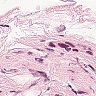
Metastatic tissue present: no